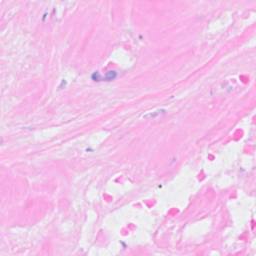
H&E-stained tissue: Breast